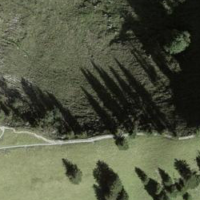
EUNIS habitat code: 23
Species observed at this site:
Anemonastrum narcissiflorum